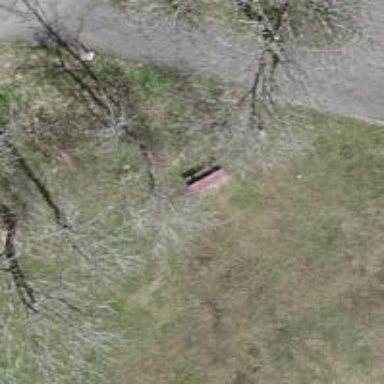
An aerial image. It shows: Red bench.